Question: I am planning to use jQuery UI Autosuggest for a search form. So I need a json output which can be used by jQuery UI Auto suggest.
Here's the database
Table name recent_tags
I have tried this
First connect to db
'''
$do = mysql_query("SELECT * FROM recent_tags where query like '%" . $_GET['query'] . "%'");
while ($row = mysql_fetch_array($fetch, MYSQL_ASSOC)) {
$row_array['query'] = $row['query'];
array_push($return_arr,$row_array);
}
echo json_encode($return_arr);
'''
but It's not working..
Please guide me..
EDIT :
getting error
> Warning: array_push() [function.array-push]: First argument should be an array in /pathto/my/file.php
Thanks
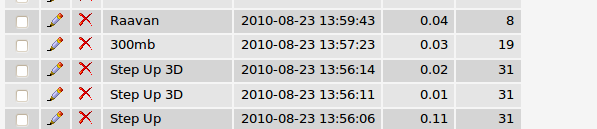
Answer: Try this:
'''
$return_arr = Array();
$query = mysql_real_escape_string($_GET['query']);
$result = mysql_query("SELECT * FROM recent_tags where query like '%" . $query . "%'");
while ($row = mysql_fetch_array($result, MYSQL_ASSOC)) {
array_push($return_arr,$row);
}
echo json_encode($return_arr);
'''